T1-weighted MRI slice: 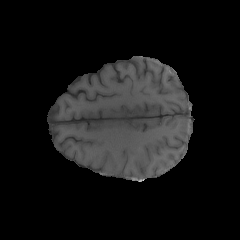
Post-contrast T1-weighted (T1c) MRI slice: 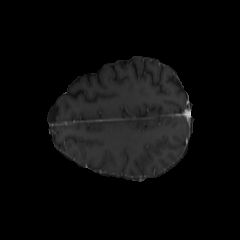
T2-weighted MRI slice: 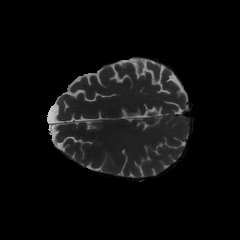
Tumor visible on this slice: no